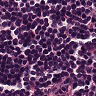
Metastatic tissue present: no